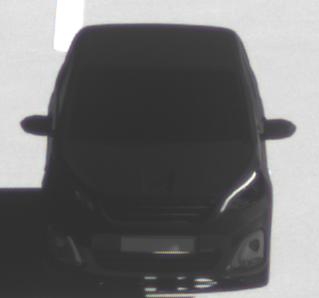
Make: Peugeot
Model: 108 1.0 VTi 68
Detailed model: 108
Model produced from: 2015/03
Model produced until: 2016/10
Doors: 3
Color: black
Road condition: dry road
Daytime: morning or afternoon
Contrast: high contrast